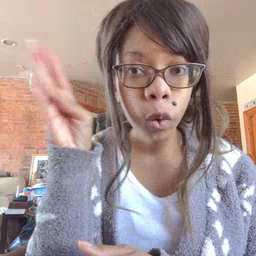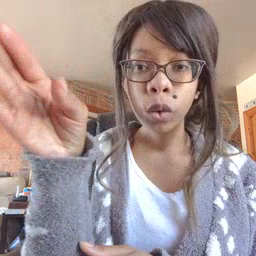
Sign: hello